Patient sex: M
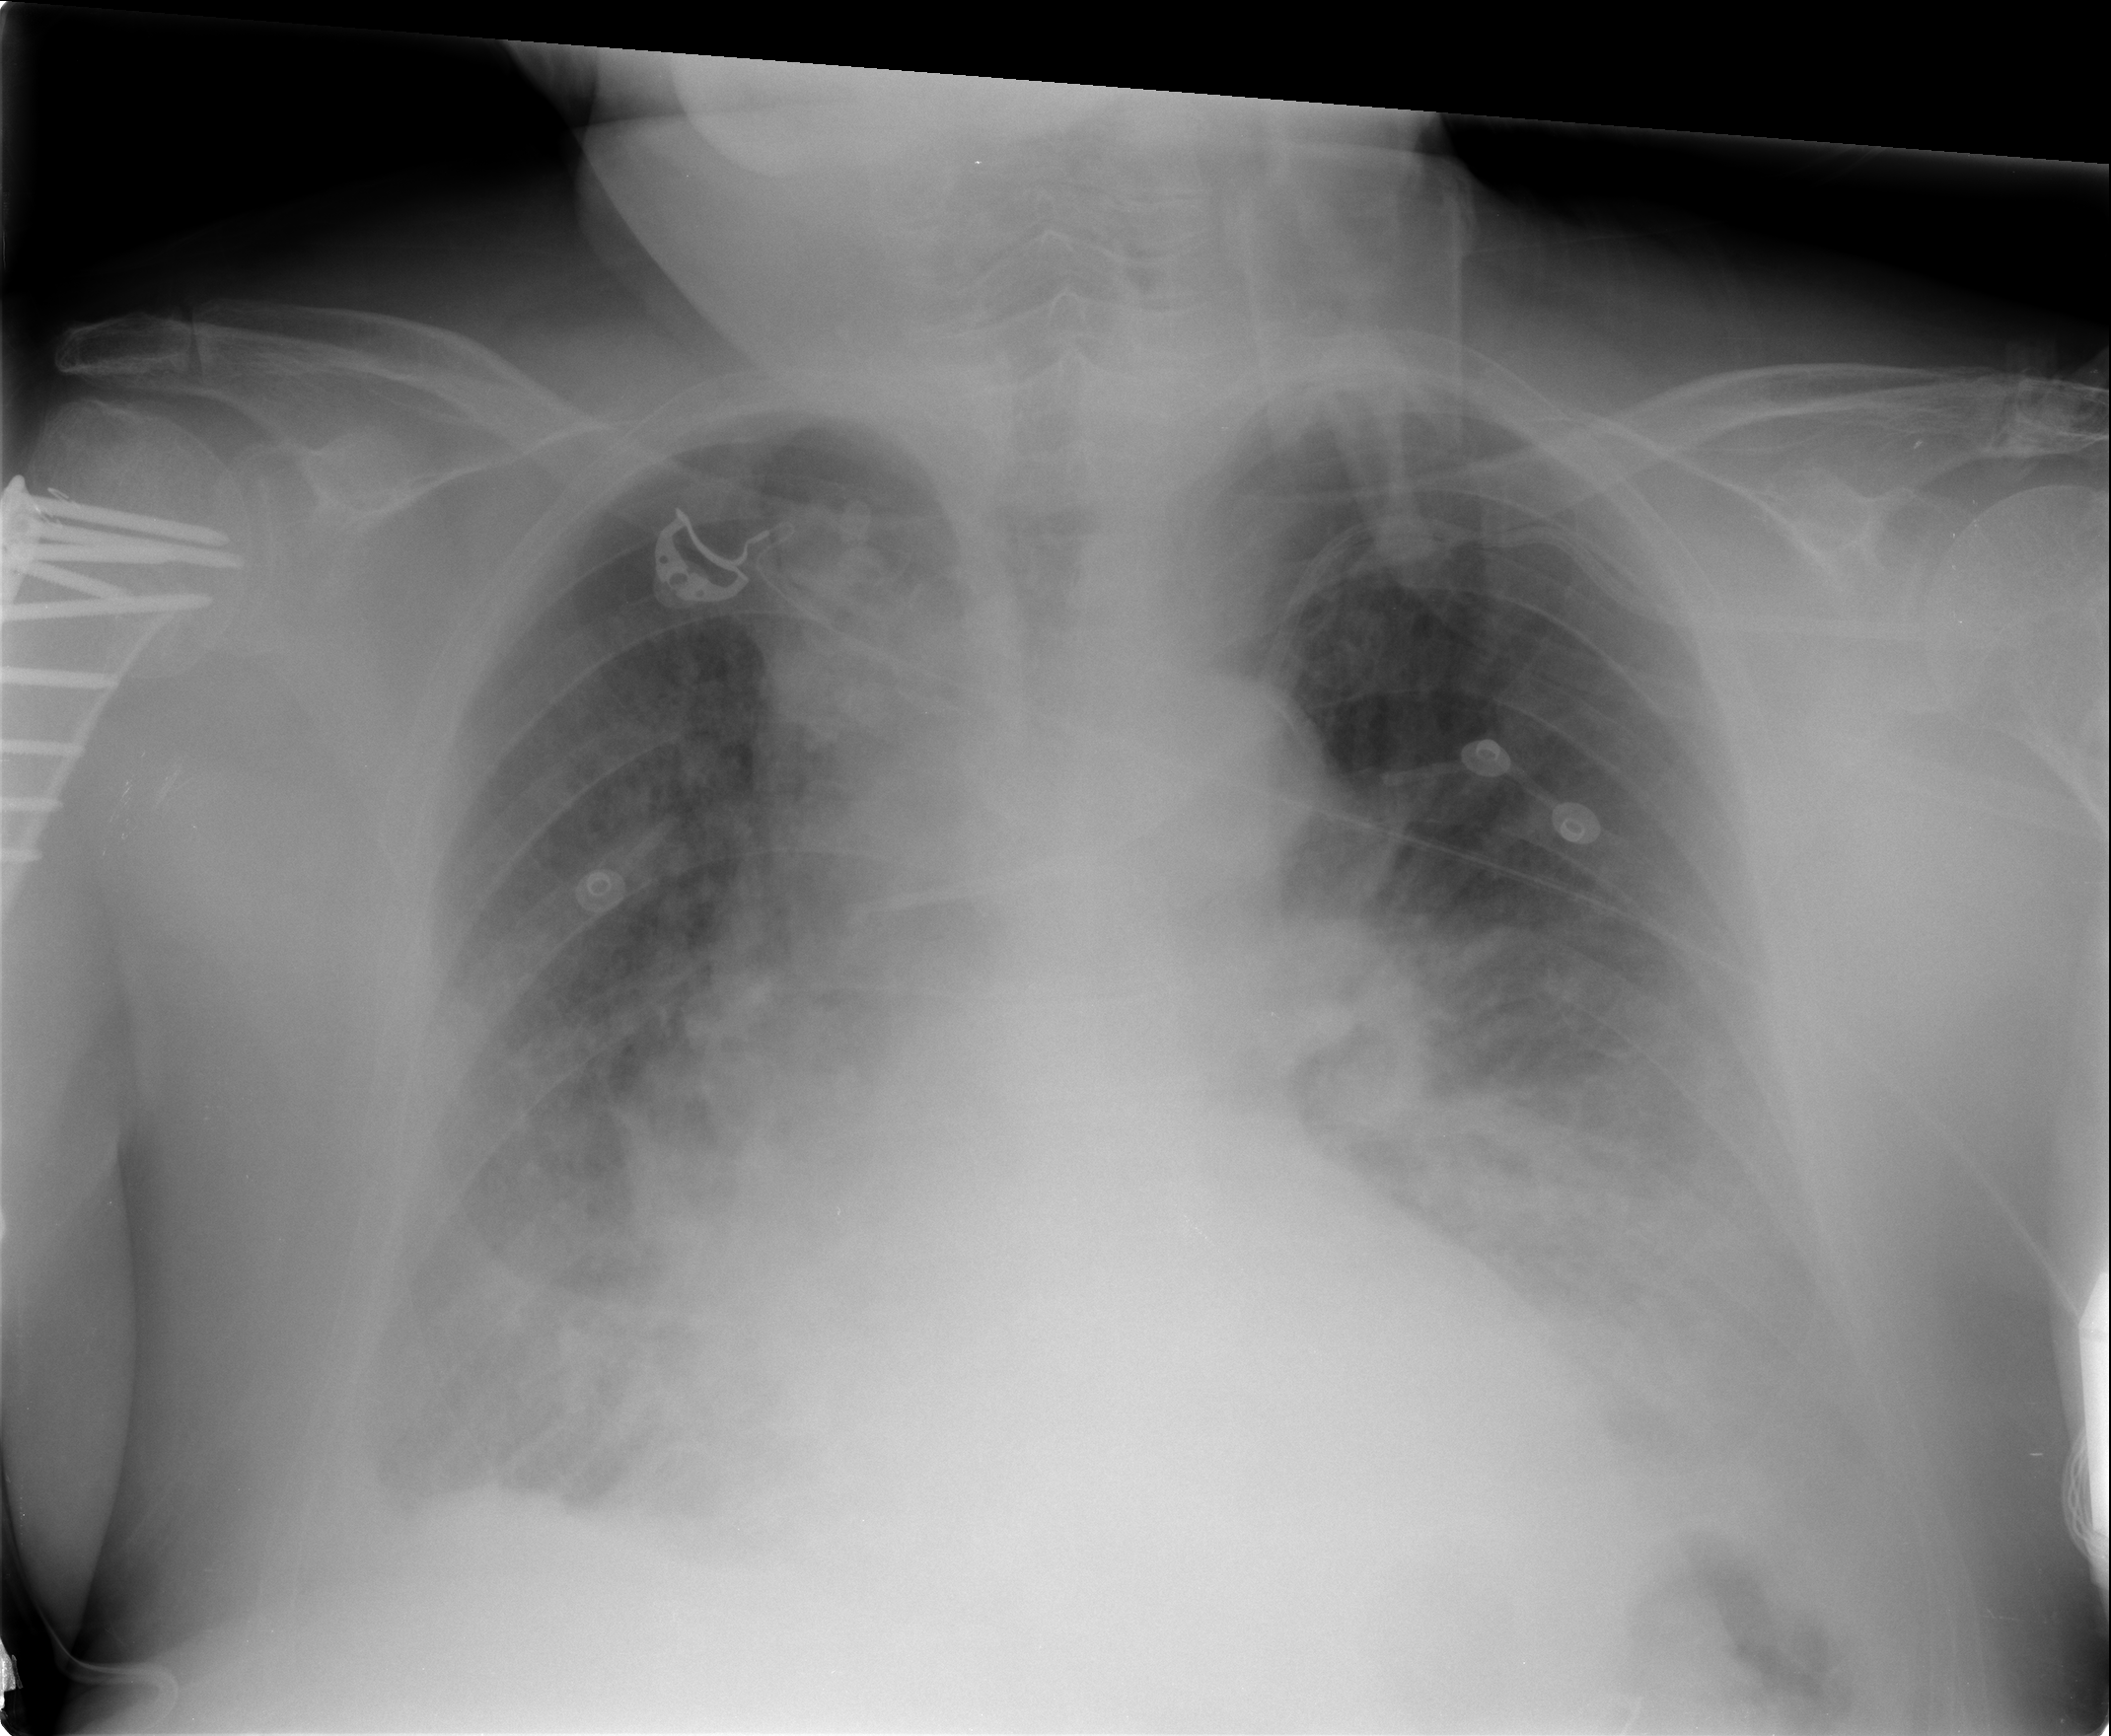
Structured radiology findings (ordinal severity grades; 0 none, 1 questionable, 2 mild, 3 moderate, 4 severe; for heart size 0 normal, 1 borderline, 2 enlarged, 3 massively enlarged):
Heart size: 2
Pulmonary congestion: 3
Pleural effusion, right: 3
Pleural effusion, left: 3
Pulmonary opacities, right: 2
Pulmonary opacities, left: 2
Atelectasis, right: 2
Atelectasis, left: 2